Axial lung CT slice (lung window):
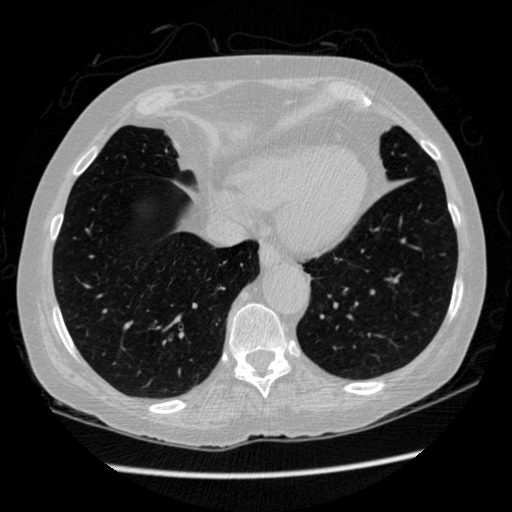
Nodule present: no